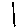
Label: line